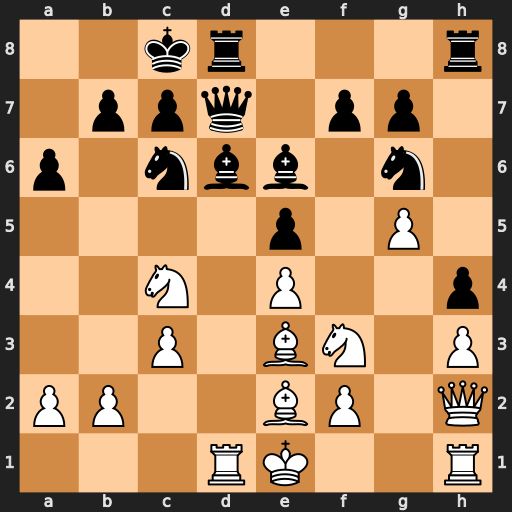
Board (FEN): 2kr3r/1ppq1pp1/p1nbb1n1/4p1P1/2N1P2p/2P1BN1P/PP2BP1Q/3RK2R
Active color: w
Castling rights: K
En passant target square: -
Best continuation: Rxd6 Qxd6 Nxd6+